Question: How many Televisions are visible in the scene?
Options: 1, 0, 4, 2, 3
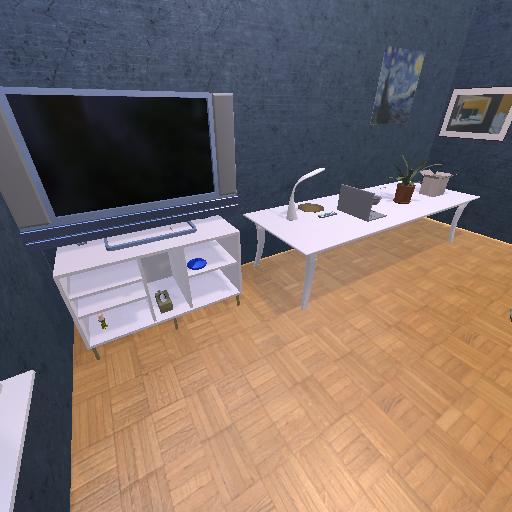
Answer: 1